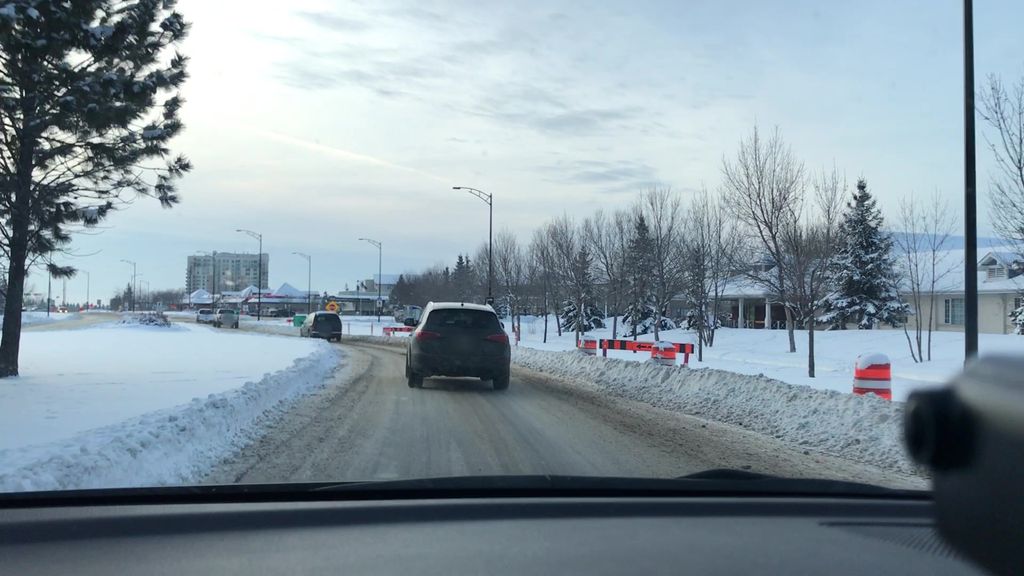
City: edmonton